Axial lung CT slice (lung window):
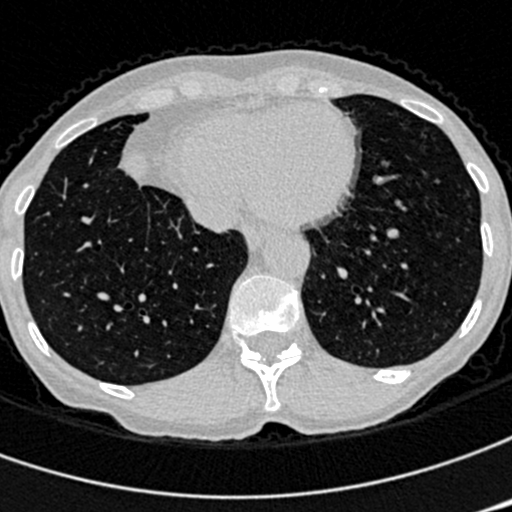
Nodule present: no